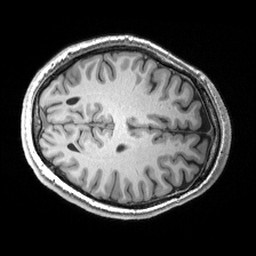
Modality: T1w
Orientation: axial
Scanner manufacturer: siemens
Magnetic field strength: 3 T
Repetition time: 2.53 s
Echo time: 0.00299 s